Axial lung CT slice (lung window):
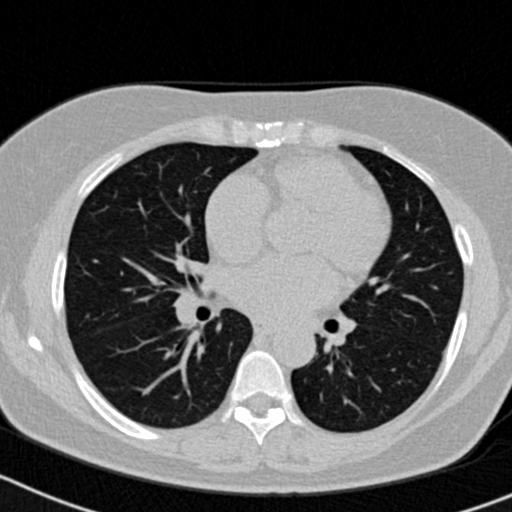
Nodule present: no